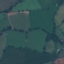
Land use / land cover class: Pasture